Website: lowes
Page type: customer-info-address
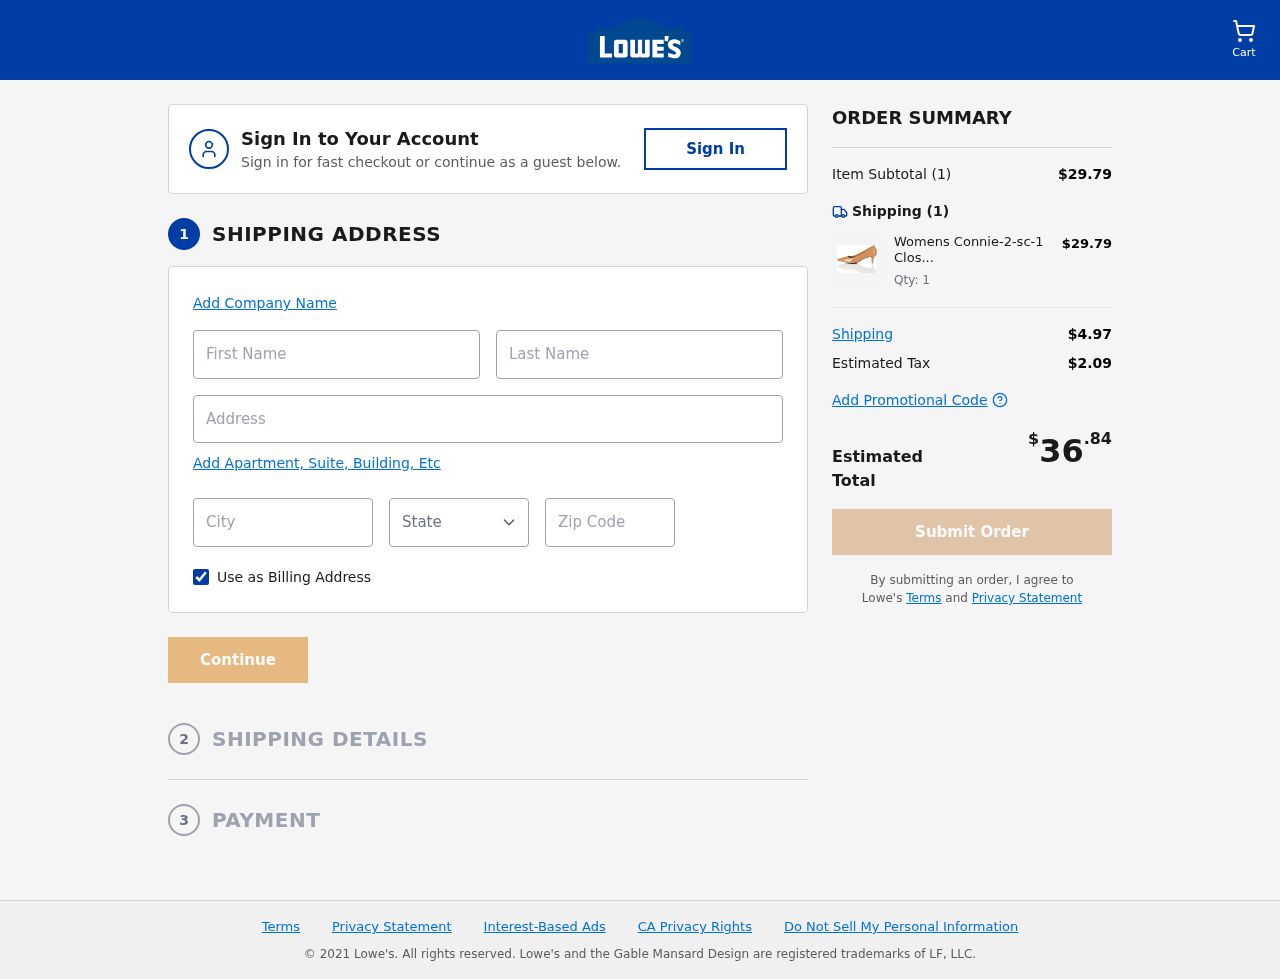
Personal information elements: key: PII_CITY
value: Jessicamouth
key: PII_FIRSTNAME
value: Michael
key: PII_LASTNAME
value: Walker
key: PII_POSTCODE
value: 02304
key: PII_STATE_ABBR
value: MI
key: PII_STREET
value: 74075 Davis Loaf Suite 495
Product elements: key: PRODUCT1_NAME
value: Womens Connie-2-sc-1 Closed Toe Heels
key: PRODUCT1_PRICE
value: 29.79
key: PRODUCT1_QUANTITY
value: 1
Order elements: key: ORDER_NUM_ITEMS
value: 1
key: ORDER_SUBTOTAL
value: $29.79
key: ORDER_NUM_ITEMS2
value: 1
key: ORDER_SHIPPING_COST
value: $4.97
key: ORDER_TAX
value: $2.09
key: ORDER_TOTAL
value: $36.84